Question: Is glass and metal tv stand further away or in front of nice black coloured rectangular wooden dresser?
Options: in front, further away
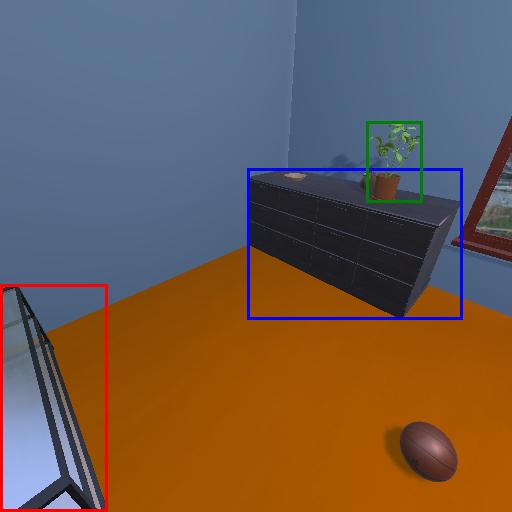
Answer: in front